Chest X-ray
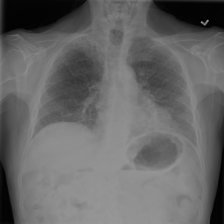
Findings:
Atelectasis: negative
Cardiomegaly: negative
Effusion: negative
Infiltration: negative
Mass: negative
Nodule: negative
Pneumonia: negative
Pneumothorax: negative
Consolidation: negative
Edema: negative
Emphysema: negative
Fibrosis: positive
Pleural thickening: negative
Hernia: negative